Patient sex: F
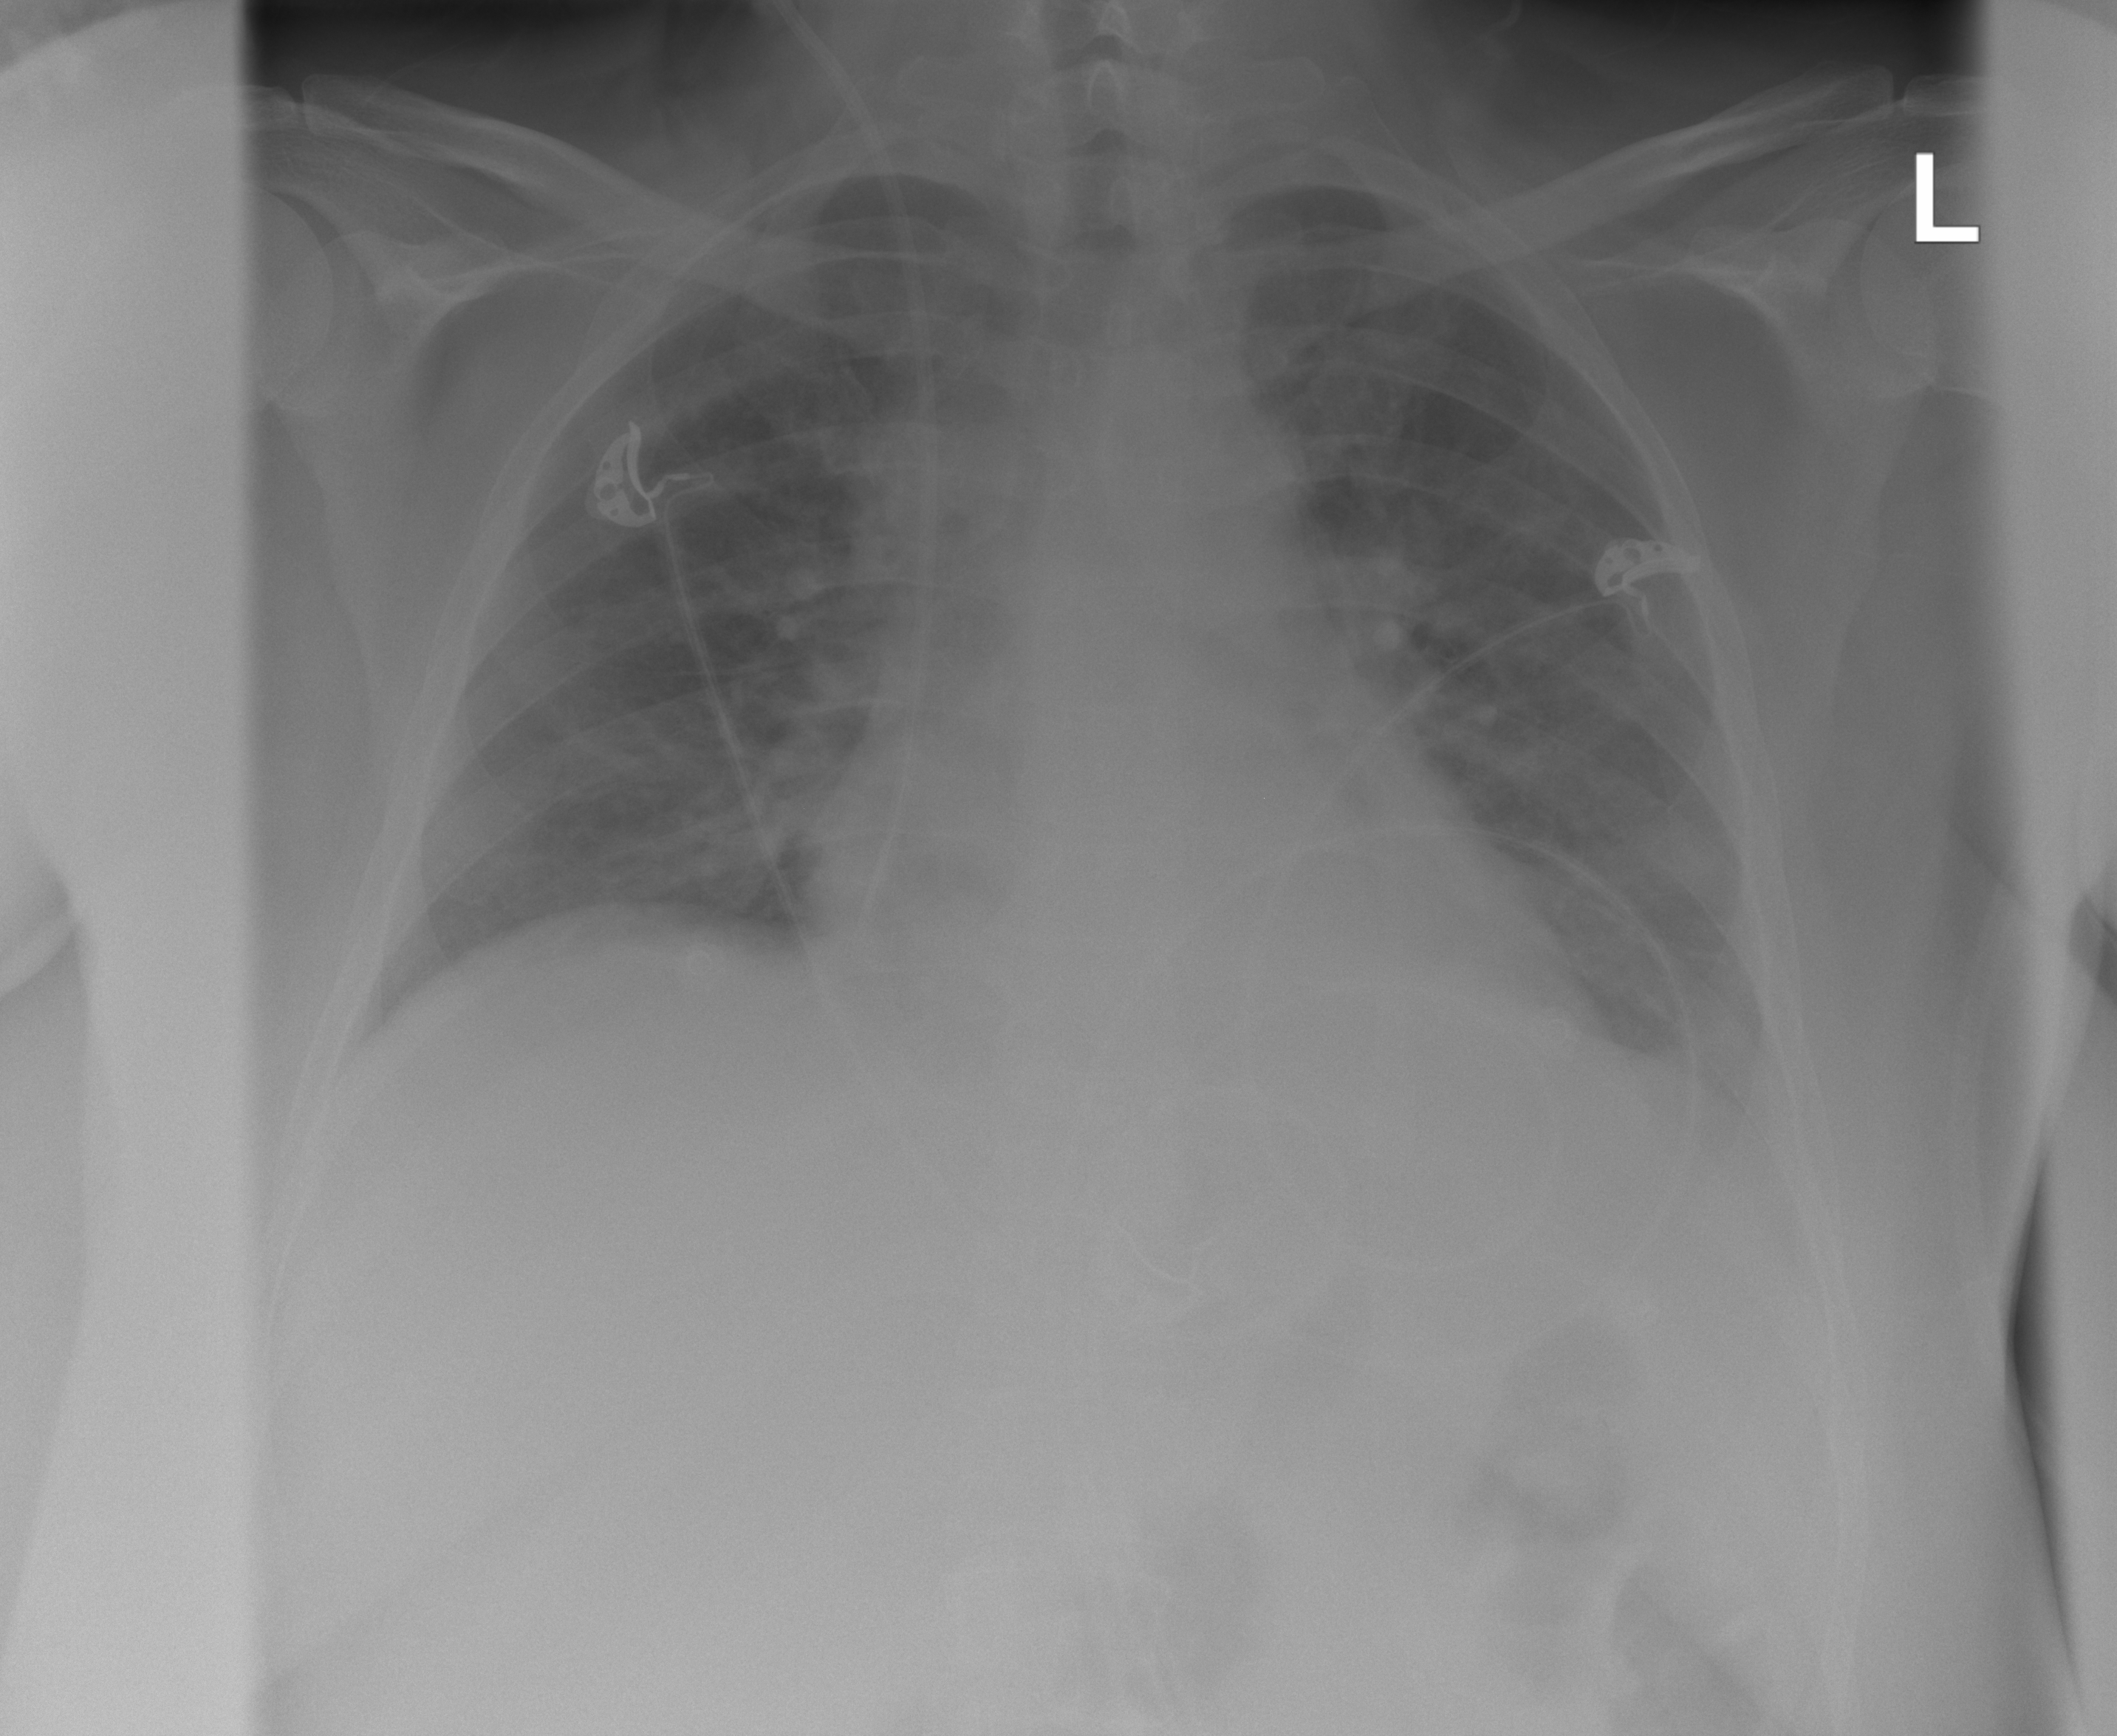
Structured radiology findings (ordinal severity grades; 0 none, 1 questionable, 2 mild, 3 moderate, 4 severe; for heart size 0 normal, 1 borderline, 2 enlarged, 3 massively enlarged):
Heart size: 0
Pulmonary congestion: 0
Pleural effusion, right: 0
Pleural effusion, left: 0
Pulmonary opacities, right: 0
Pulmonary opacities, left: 0
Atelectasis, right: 0
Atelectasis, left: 1